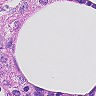
Metastatic tissue present: no